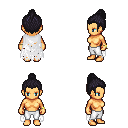
a pixel art fantasy rpg character, female body template, human, tanned skin, white tattered cape, white pants, raven short topknot hairstyle, bracelets, four views (front, back, left, right), 2x2 character sprite sheet, small pixel art, hard edges, no anti-aliasing